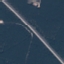
Land use / land cover: Highway